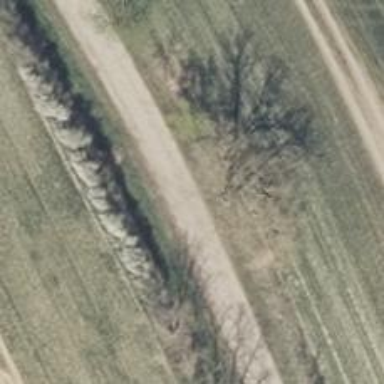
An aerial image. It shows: Track road with grade3 tracktype.